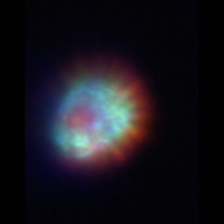
Taxon: Ciliates
Group: Other